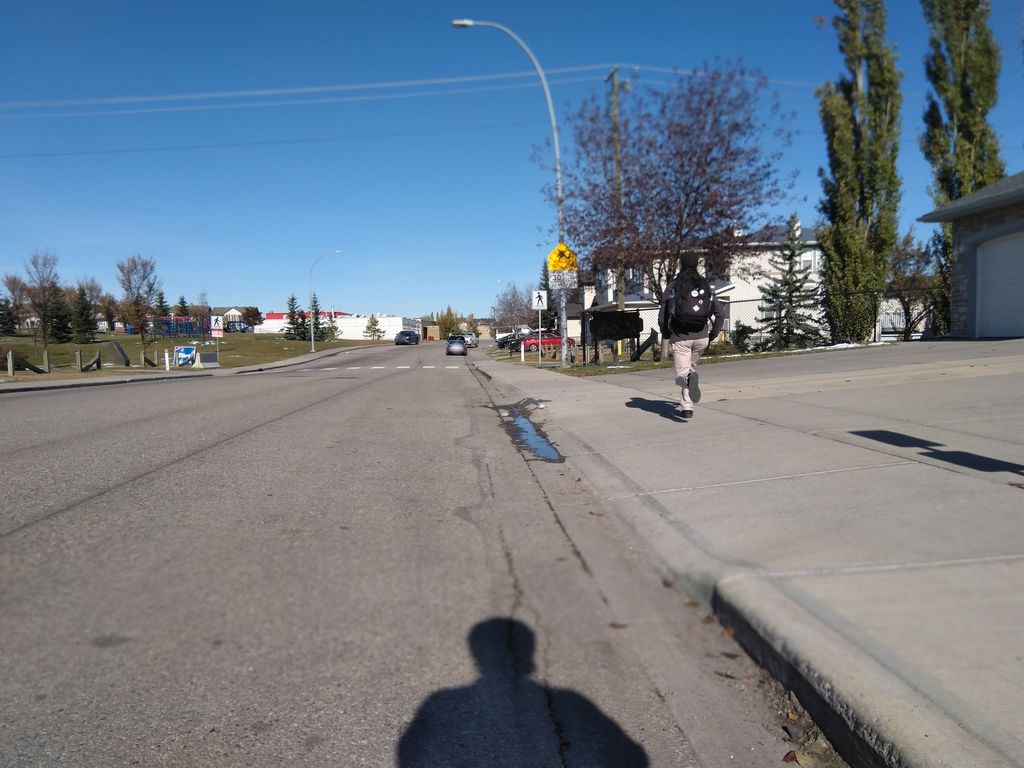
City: calgary